Question: I just really don't understand how I make the nav bar look like ,
This is what I've got so far:
'''
nav{
background-color: black;
padding: 20px;
}
nav ul li {
display:inline;
margin: 10px;
'''
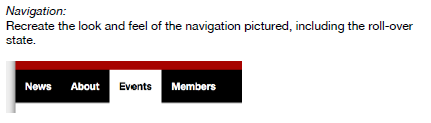
Answer: Hopefully you take the time to understanding everything but I've made you a fiddle.
<URL>
That said, I would omit the navTop and use a border-top, I really just did this quick and dirty.
HTML:
'''
<div id="navigation">
<div class="navTop"></div>
<div class="navBtm">
<ul>
<li><a href="#">News</a></li>
<li><a href="#">About</a></li>
<li><a href="#">Events</a></li>
<li><a href="#">Members</a></li>
</ul>
</div>
</div>
'''
CSS:
'''
#navigation{
width:100%;
}
.navTop{
height:5px;
width:100%;
background-color:red;
}
.navBtm{
background:black;
width:100%;
float:left;
}
.navBtm ul{
float:left;
padding:0px;
margin:0px;
}
.navBtm li{
padding:10px;
display:inline-block;
text-align:center;
}
.navBtm li a{
text-decoration:none;
color:white;
font-weight:bold;
font:Arial,sans-serif;
}
.navBtm li:hover{
background-color:white;
}
.navBtm li:hover a{
color:black;
}
'''